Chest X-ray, PA view. Patient: 35 years old, sex F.
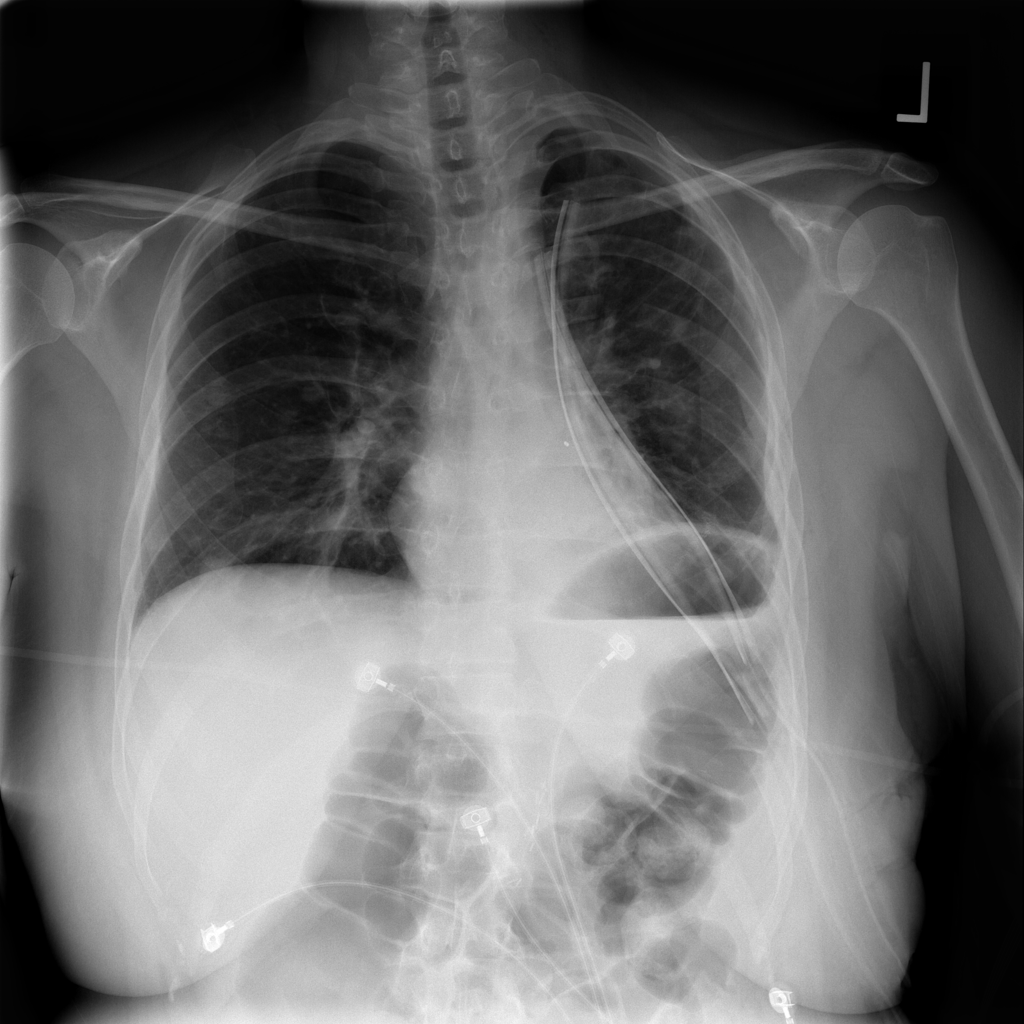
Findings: Atelectasis, Emphysema